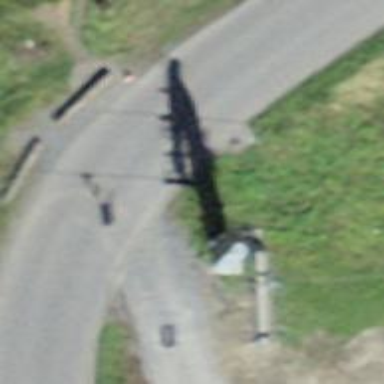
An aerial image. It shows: Pylon for aerialway.